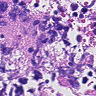
Metastatic tissue present: yes